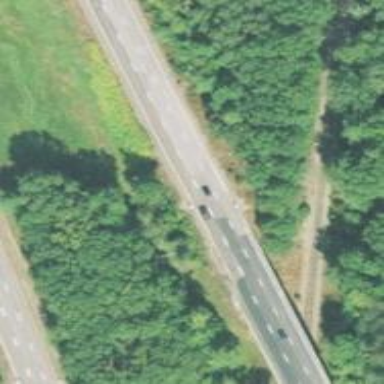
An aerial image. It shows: Bridge over motorway.